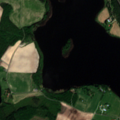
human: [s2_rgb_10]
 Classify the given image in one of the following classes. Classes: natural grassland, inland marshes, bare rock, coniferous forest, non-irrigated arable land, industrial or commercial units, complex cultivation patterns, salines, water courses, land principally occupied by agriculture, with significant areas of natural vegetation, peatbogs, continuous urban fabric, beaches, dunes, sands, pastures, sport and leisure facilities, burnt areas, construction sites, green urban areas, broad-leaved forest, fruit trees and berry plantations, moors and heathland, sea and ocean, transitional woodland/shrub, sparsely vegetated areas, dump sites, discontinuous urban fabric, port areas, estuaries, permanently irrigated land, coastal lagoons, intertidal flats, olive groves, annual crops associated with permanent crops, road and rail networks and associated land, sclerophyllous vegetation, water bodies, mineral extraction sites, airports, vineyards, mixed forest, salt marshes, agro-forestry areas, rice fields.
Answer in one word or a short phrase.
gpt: non-irrigated arable land, land principally occupied by agriculture, with significant areas of natural vegetation, mixed forest, water bodies